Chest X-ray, PA view. Patient: 41 years old, sex F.
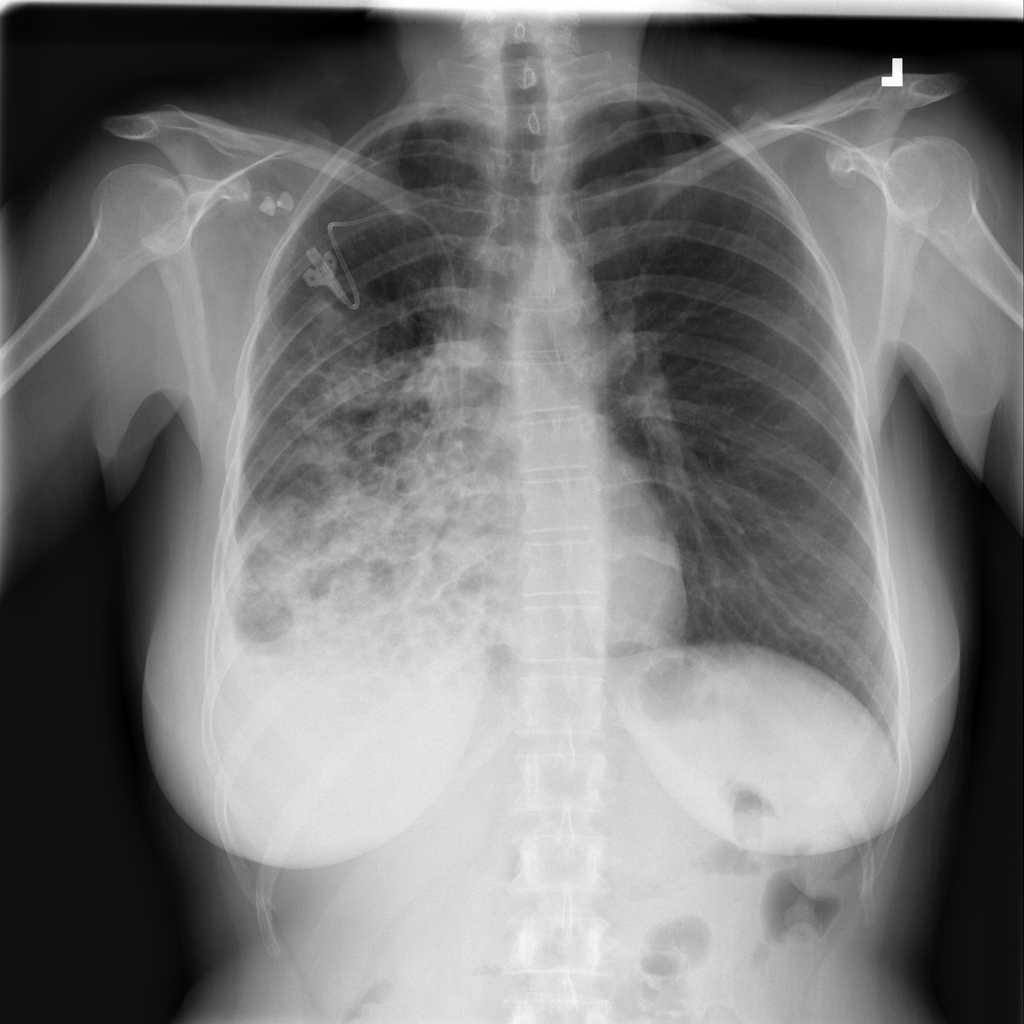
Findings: Effusion, Infiltration